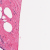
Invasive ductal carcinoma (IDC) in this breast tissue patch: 0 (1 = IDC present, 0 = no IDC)